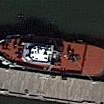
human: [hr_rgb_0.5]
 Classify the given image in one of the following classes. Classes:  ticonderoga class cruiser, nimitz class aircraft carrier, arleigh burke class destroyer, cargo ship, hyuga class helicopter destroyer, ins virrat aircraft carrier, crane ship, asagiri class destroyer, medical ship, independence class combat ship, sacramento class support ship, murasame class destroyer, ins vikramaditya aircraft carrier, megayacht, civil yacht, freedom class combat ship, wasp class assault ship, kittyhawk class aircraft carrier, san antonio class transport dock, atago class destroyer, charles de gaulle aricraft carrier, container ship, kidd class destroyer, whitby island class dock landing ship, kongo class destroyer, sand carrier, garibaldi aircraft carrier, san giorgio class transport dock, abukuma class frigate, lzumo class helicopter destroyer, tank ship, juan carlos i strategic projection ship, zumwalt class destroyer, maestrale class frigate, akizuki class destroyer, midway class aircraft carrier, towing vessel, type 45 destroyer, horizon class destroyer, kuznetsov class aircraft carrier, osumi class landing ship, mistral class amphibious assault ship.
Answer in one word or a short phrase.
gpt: Towing vessel